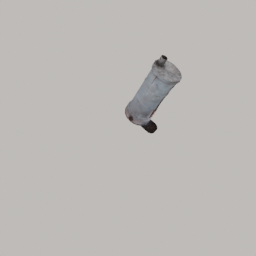
Label: appliances